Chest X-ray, PA view. Patient: 59 years old, sex F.
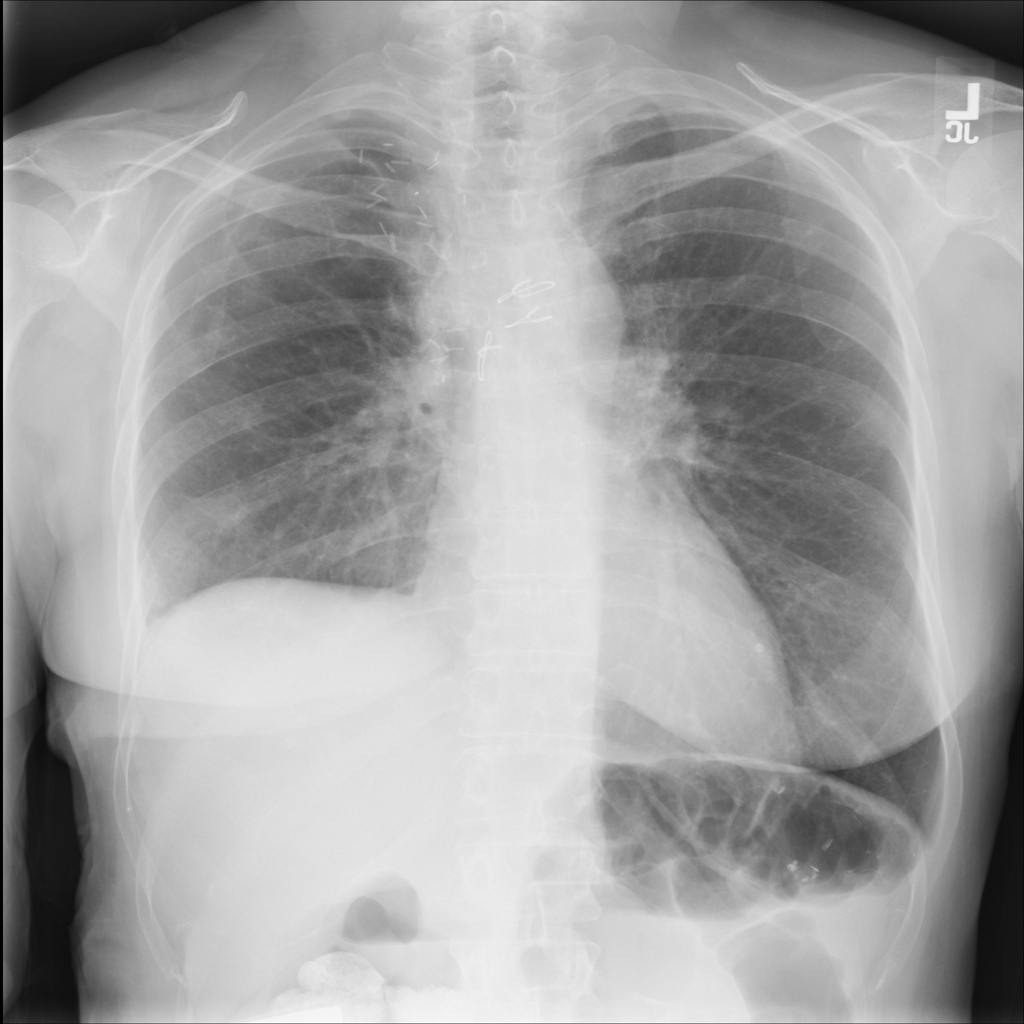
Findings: Pleural_Thickening